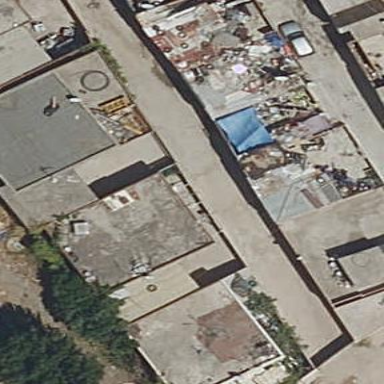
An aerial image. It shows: Detached building.